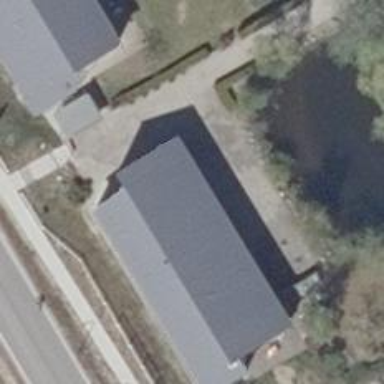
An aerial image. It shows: Restaurant.